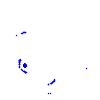
Particle: proton